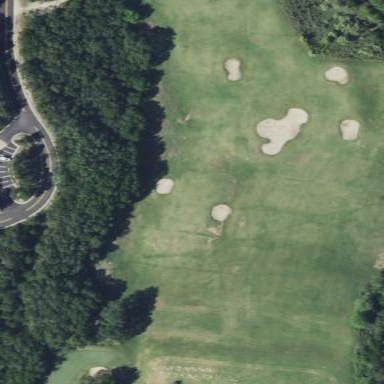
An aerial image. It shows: Grassy area designated for driving range golf.